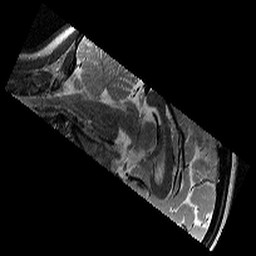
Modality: T2w
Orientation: sagittal
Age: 11
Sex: female
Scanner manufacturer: siemens
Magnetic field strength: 3 T
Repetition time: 9.23 s
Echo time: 0.067 s